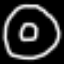
Label: donut